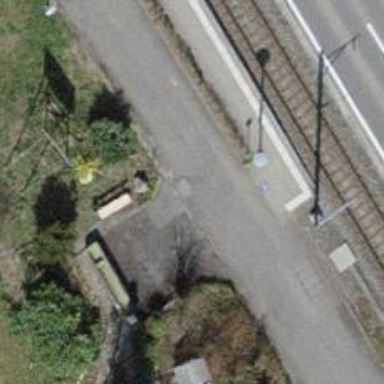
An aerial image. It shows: Bollard barrier.